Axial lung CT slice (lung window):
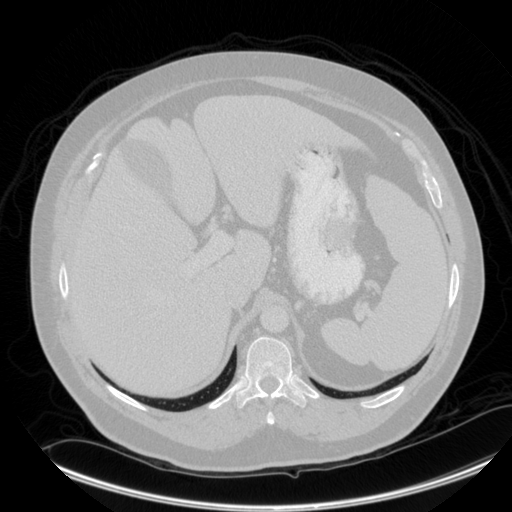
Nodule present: no